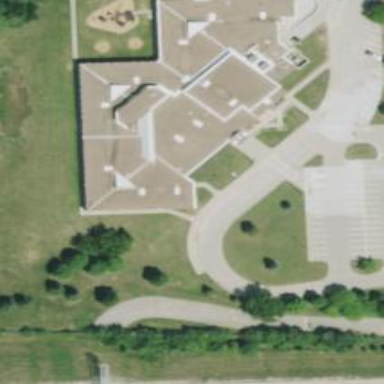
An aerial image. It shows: School building or complex.